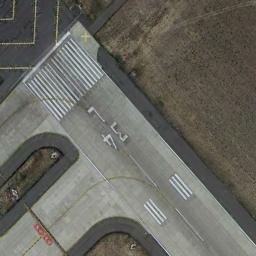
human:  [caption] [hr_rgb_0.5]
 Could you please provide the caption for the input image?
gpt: There are brown, Bare ground next to several connected runways, With white '34L' and short-line signs on the runway .

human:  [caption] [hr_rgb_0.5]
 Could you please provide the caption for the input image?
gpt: The runway is on the bare land .

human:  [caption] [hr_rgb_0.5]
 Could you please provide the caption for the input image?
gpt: The runway has a threshold marking and two touchdown zone markings and the designation marking is 34L .

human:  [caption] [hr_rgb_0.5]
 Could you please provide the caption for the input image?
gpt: The grass is around the runway .

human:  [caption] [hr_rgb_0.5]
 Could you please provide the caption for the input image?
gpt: There are brown bare land beside the runway .